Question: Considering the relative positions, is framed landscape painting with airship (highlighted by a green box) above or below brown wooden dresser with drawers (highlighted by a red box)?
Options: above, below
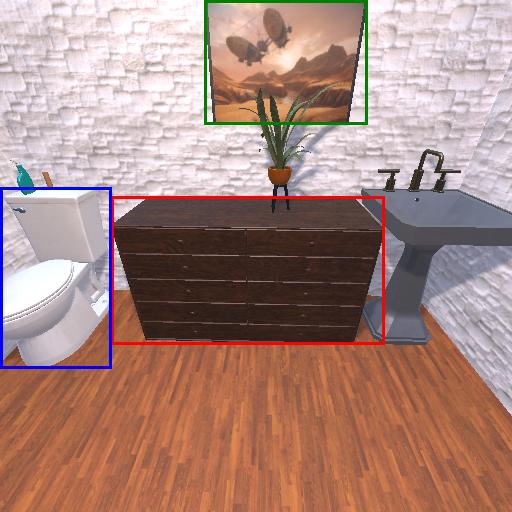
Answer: above